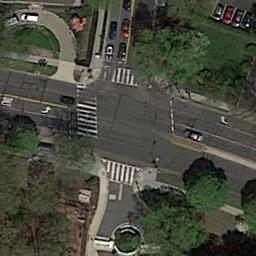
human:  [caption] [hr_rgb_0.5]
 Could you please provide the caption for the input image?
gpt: There are cars at the crossroads .

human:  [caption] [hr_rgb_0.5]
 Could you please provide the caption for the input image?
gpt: There are lots of trees near the intersection .

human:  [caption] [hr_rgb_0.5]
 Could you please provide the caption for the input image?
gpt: There are several vehicles driving on the road at the intersection, There are many trees around the intersection, And many cars are parked in the open space beside the intersection .

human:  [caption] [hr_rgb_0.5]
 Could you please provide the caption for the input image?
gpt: An intersection with sparse traffic located in a green area .

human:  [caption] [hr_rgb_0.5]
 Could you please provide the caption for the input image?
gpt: There are some green trees and lawns around the intersection .